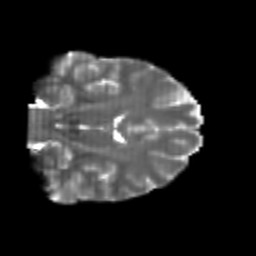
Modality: T2w
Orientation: coronal
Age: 25
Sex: female
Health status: healthy
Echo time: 0.074 s